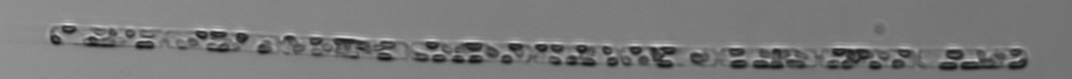
Label: Dactyliosolen_fragilissimus